Question: I'm learning iOS and following a tutorial to create a basic app. Everything was going well until the button to change segues has now disappeared?
There's another button on the next screen linking back in the same position as history that has also disappeared.
Could someone explain to me why this is happening?

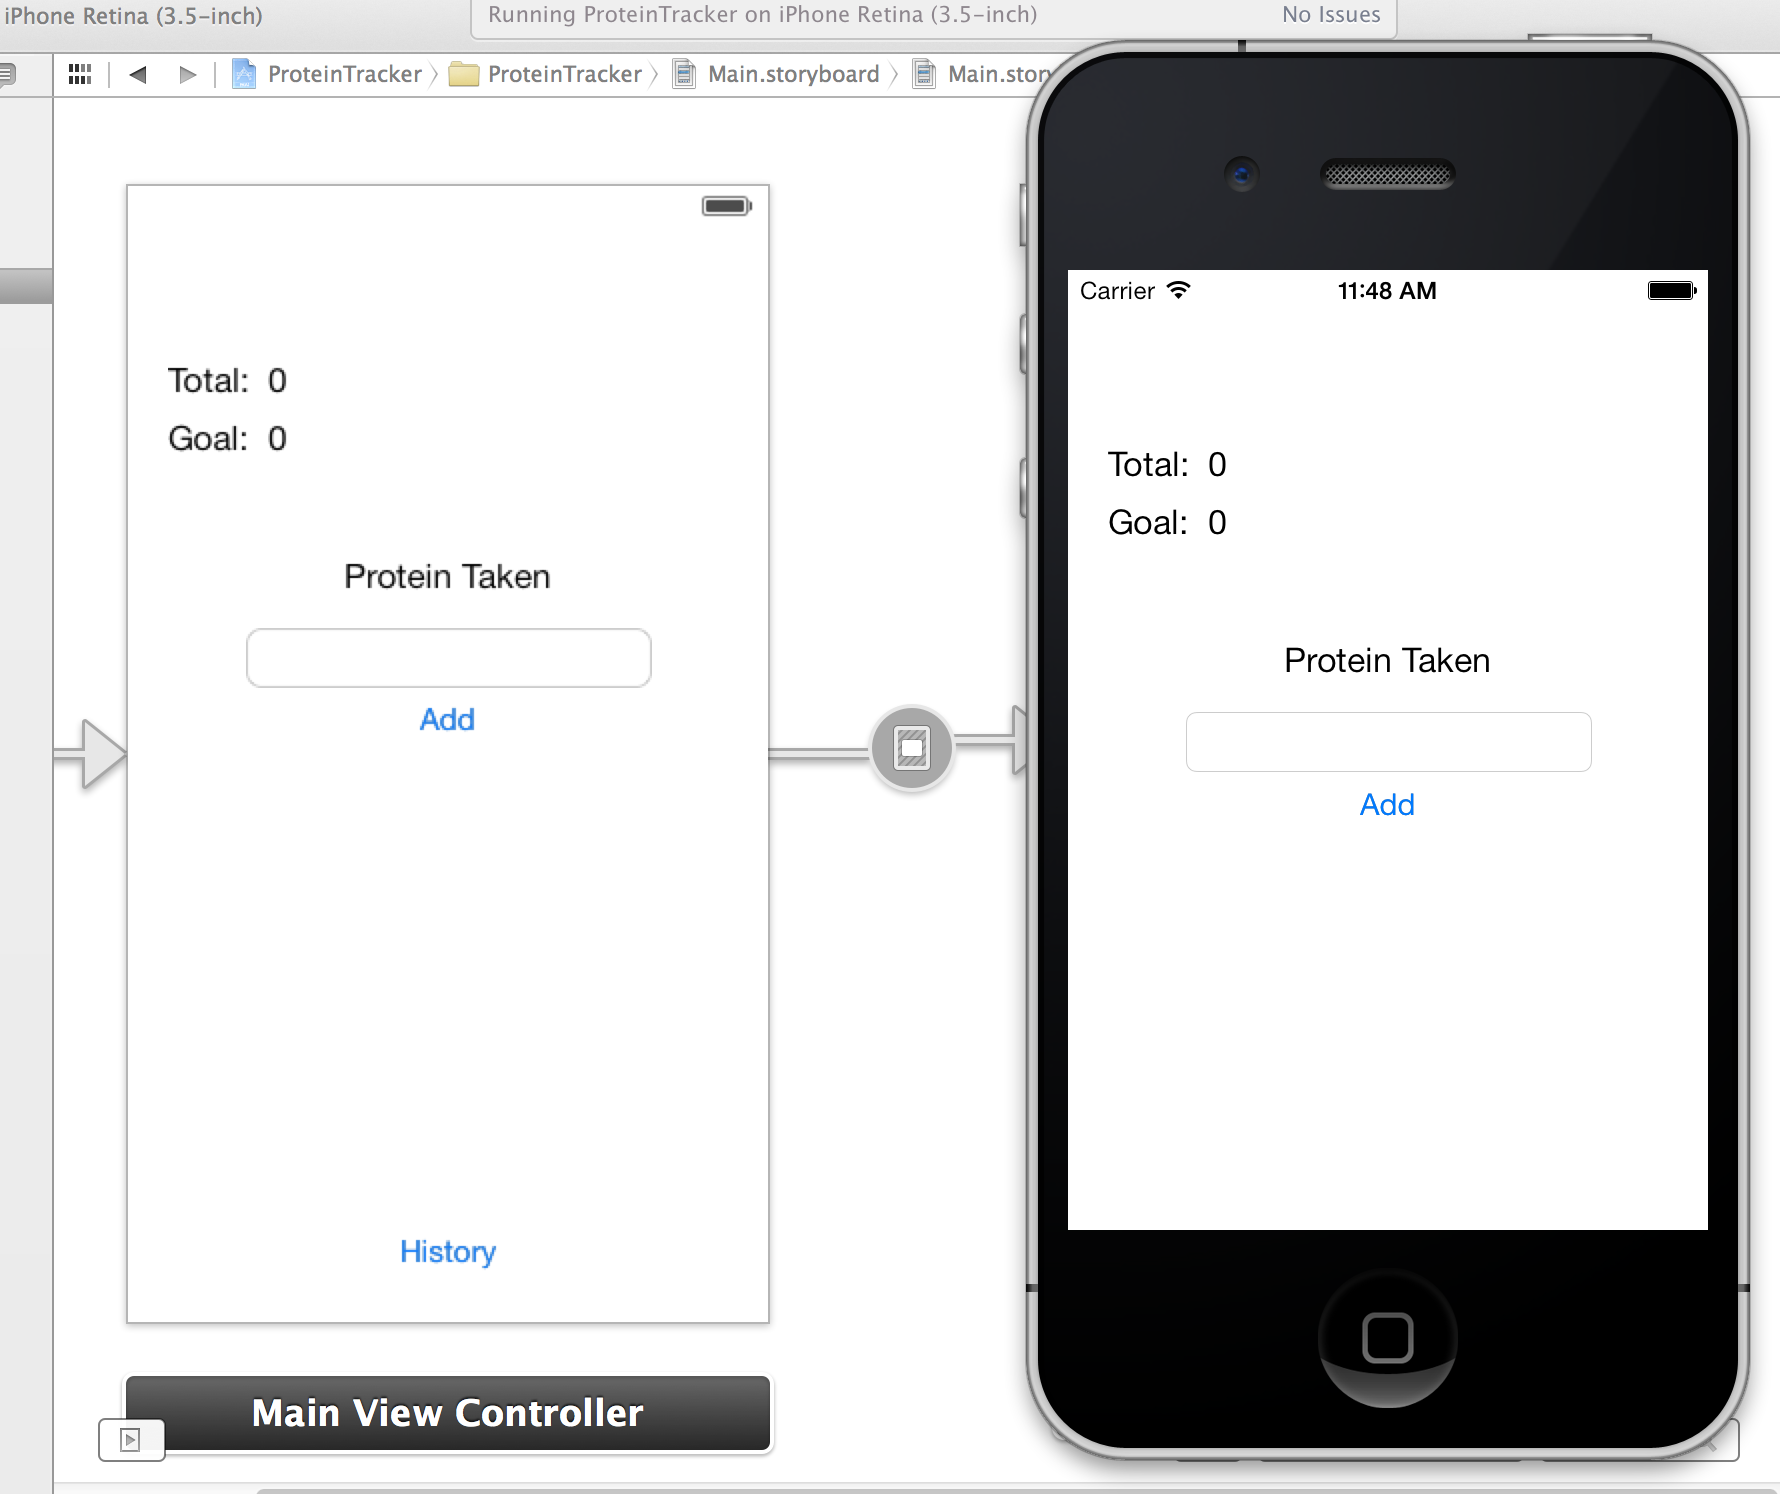
Answer: Your problem seems to be, that your storyboard displays the 4-inch display, while your simulator runs a 3.5-inch display.
You can switch the storyboard and the simulator between both options.

In order to fit the layout on both displays you should add constraints.